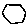
Label: hexagon